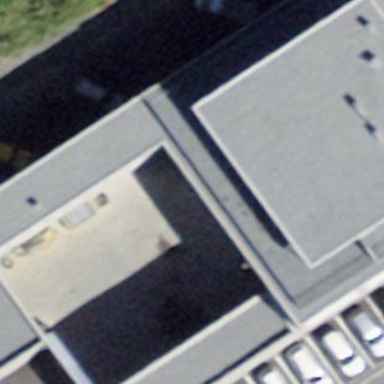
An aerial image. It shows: Commercial building.